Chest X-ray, PA view. Patient: 83 years old, sex F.
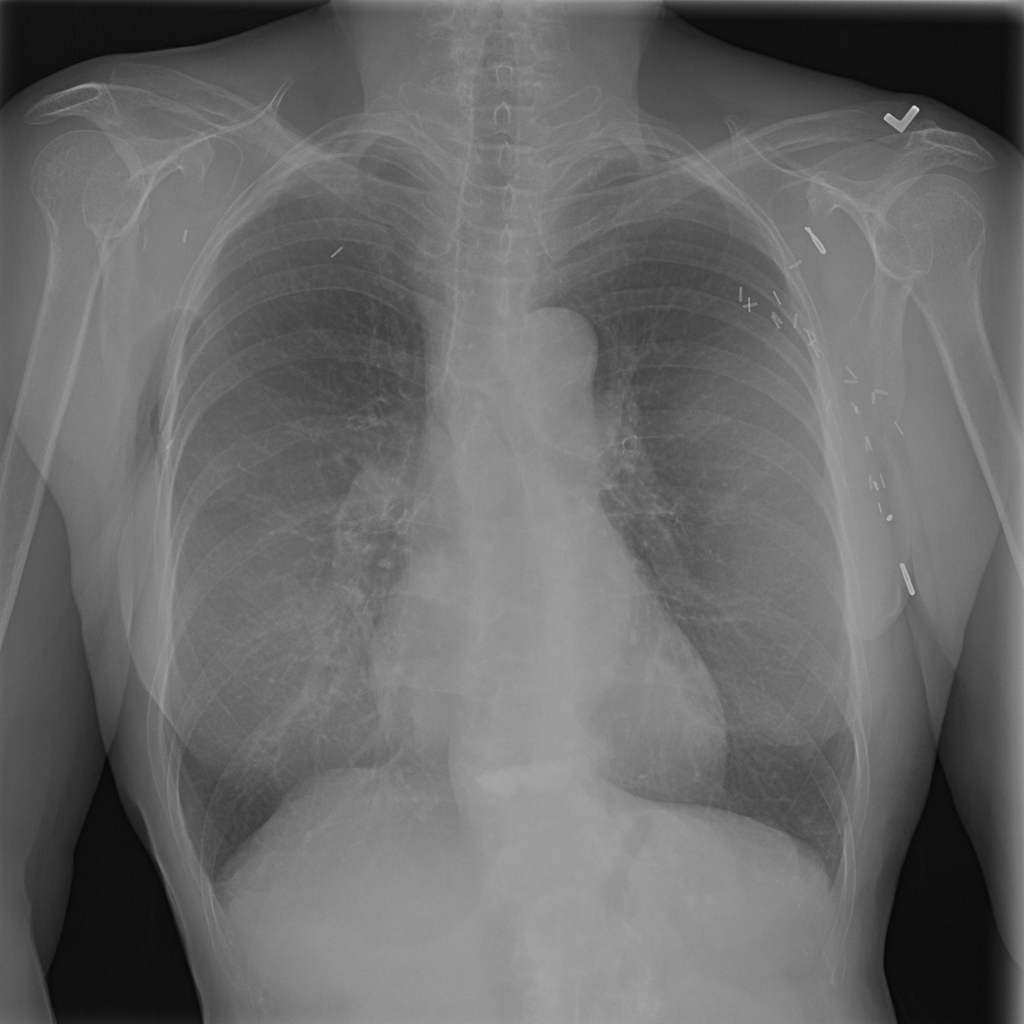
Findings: No Finding